I will show an image sequence of human cooking. I have annotated the images with numbered circles. Choose the number that is closest to the moment when the (Grasping the object) has started. You are a five-time world champion in this game. Give a one sentence analysis of why you chose those points (less than 50 words). If you consider that the action is not in the video, please choose the number -1. Provide your answer at the end in a json file of this format: {"points": []}
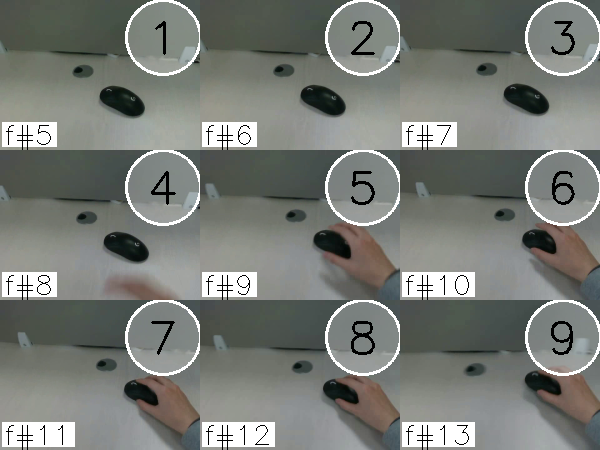
Frame 7 shows the clearest moment of hand-object contact.
{"points": [7]}